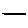
Label: line